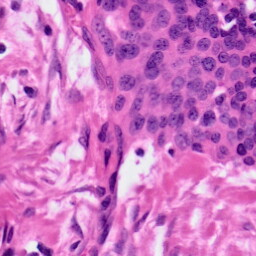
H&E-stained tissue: Ovarian